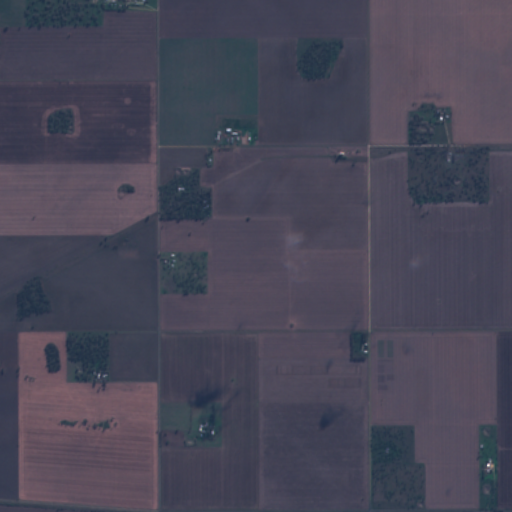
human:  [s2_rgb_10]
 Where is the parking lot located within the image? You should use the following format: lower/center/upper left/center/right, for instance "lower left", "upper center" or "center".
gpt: There is no parking lot in the image.